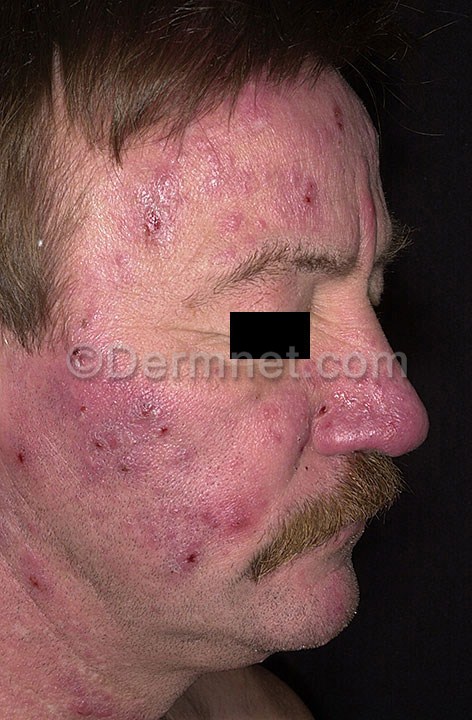
Disease: Acne and Rosacea Photos